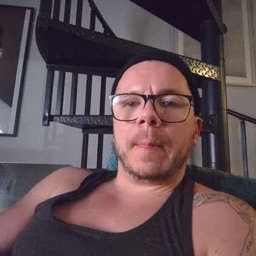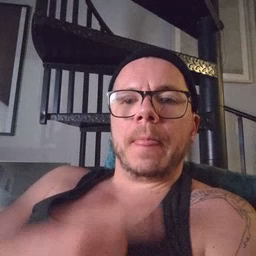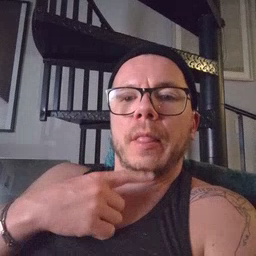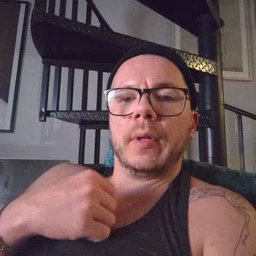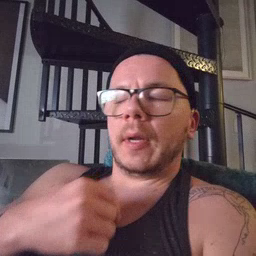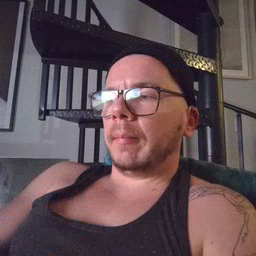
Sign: thirsty